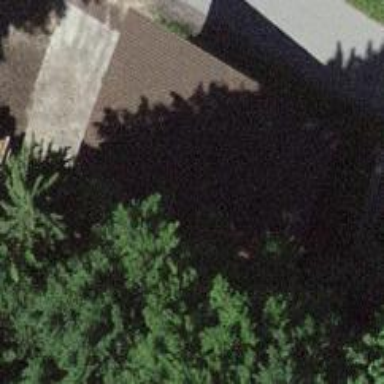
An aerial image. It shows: View of roof of building.